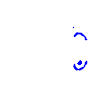
Particle: electron